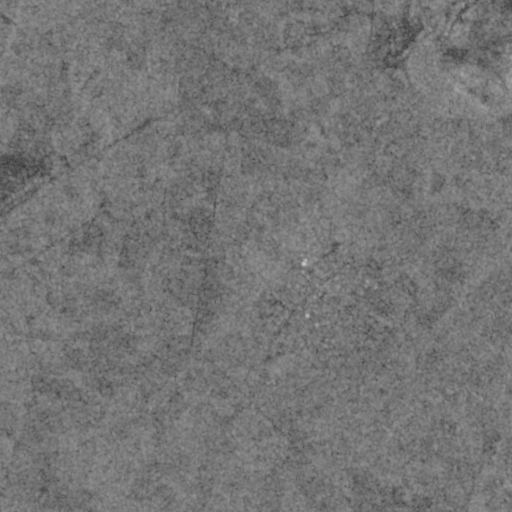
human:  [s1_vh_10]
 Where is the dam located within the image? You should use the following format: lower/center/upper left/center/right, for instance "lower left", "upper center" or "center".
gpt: The dam is located in the upper left of the image.
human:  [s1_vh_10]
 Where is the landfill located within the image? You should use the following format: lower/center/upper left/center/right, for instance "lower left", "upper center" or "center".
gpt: The landfill is located in the upper right of the image.
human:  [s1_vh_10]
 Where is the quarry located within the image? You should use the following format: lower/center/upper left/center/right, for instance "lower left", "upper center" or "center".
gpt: The quarry is located in the upper right of the image.
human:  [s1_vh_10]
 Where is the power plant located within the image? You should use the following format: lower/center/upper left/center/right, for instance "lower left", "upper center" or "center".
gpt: There is no power plant in the image.

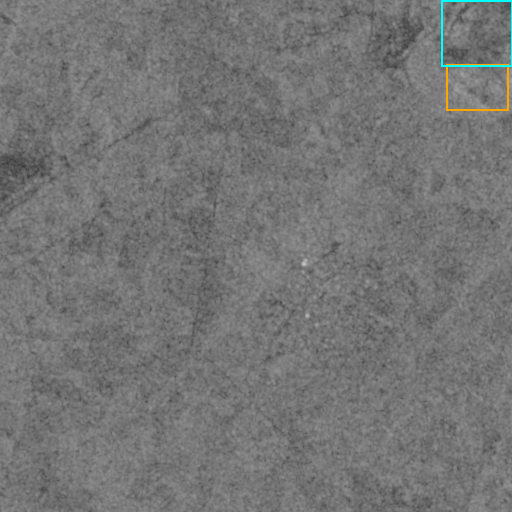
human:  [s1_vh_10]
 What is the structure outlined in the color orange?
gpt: The structure outlined in orange is a landfill.
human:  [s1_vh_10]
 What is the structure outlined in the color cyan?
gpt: The structure outlined in cyan is a quarry.
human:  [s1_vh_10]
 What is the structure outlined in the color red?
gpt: There is no red outline.